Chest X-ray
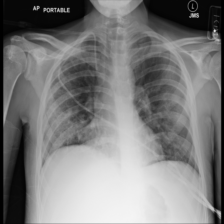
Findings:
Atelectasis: negative
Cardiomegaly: negative
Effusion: negative
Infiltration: negative
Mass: negative
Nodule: negative
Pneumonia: negative
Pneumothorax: negative
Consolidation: negative
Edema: negative
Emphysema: negative
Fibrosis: negative
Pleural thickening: negative
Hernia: negative